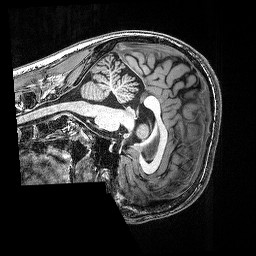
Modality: T1w
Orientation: sagittal
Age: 28
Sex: male
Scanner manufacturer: siemens
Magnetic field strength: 3 T
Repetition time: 2.53 s
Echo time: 0.0035 s